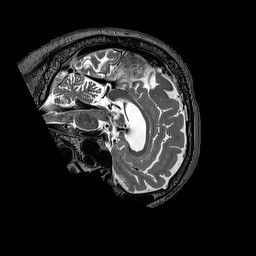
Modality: T2w
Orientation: sagittal
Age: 70
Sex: male
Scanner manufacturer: siemens
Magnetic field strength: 3 T
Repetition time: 3.2 s
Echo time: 0.567 s